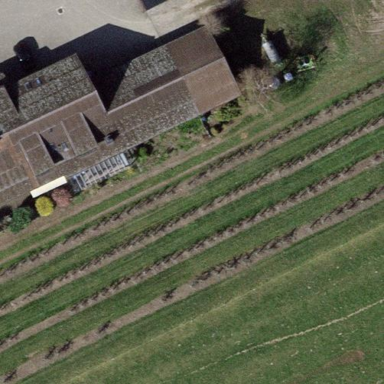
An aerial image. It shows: Farm building.